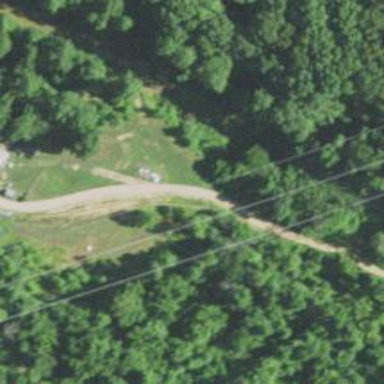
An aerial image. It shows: Residential road.